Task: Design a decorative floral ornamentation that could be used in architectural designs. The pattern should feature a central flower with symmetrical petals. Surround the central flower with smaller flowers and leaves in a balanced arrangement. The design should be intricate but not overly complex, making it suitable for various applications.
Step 1160:
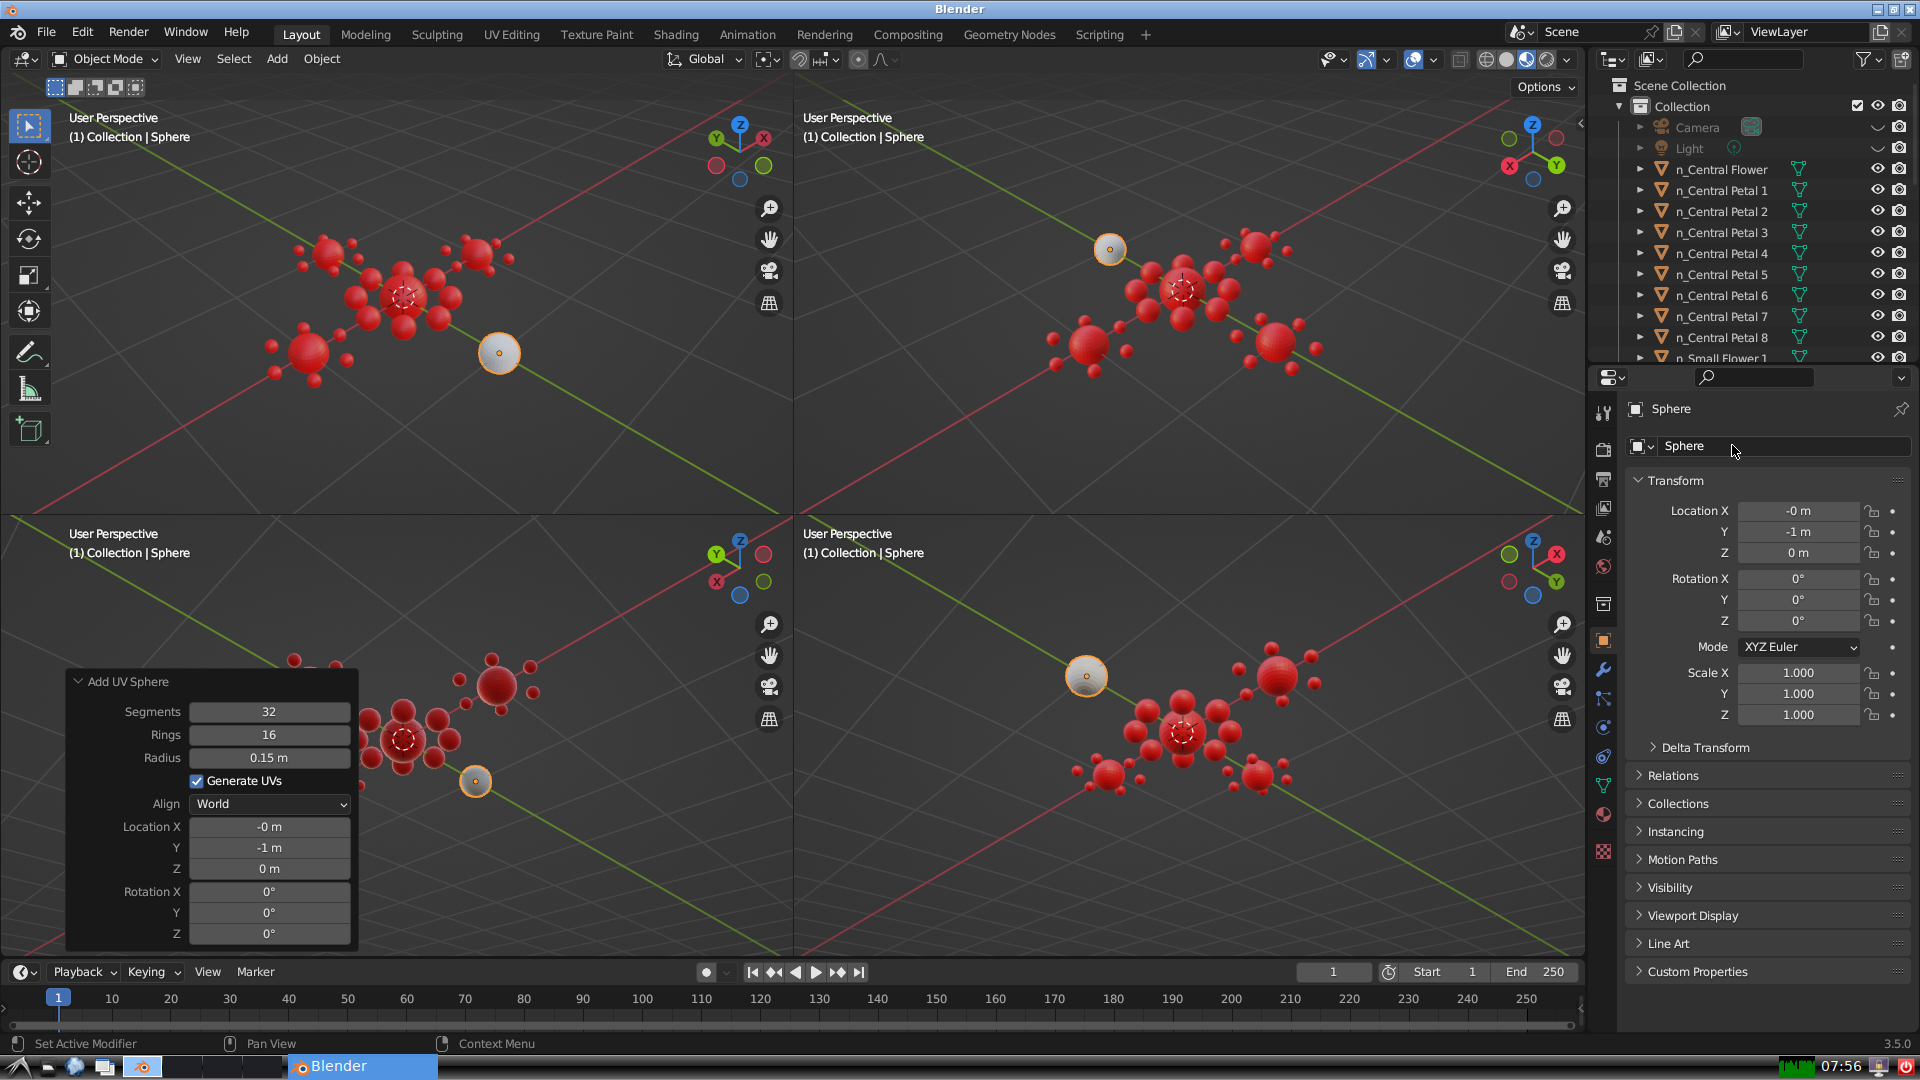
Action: click: no